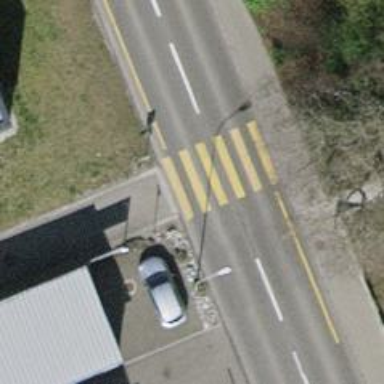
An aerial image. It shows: Uncontrolled zebra crossing on the road.